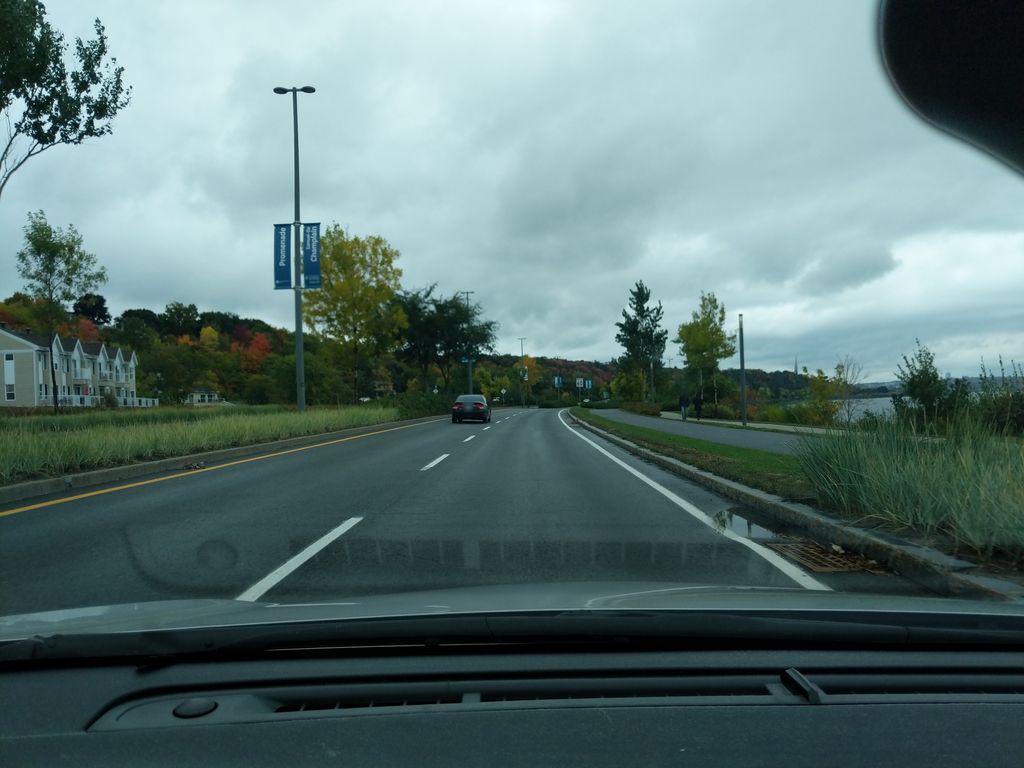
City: quebec_city